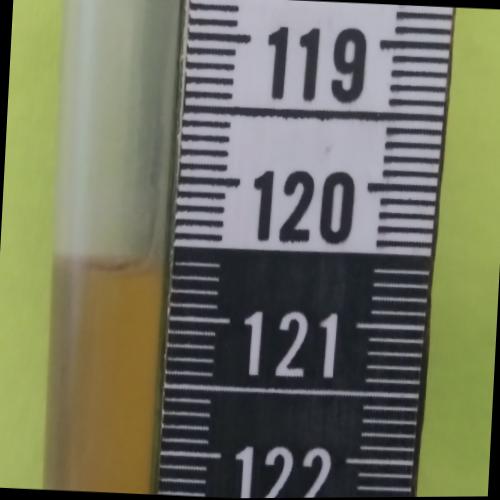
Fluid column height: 120.6 cm